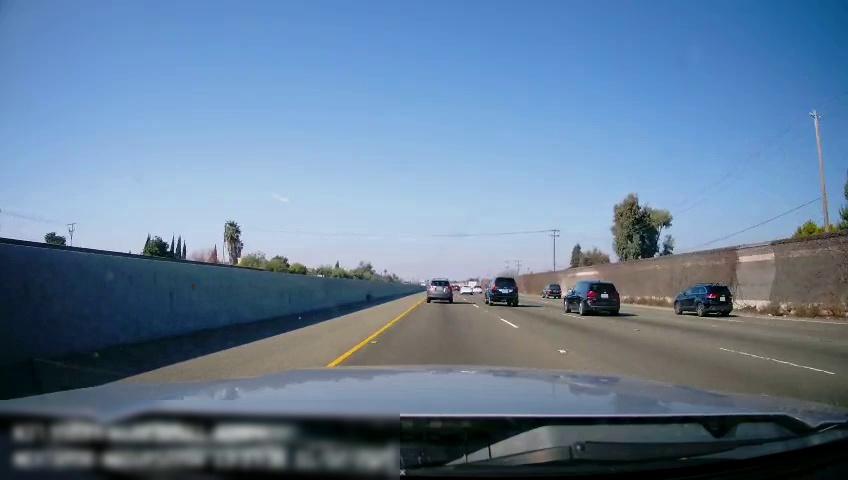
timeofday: Day
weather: Sunny
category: Drivable Space
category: Vehicles | SUV
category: Vehicles | SUV
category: Vehicles | SUV
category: Vehicles | SUV
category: Vehicles | Car
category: Vehicles | Car
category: Vehicles | SUV
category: Lanes | Current Lane
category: Lanes | Alternate Lane
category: Lanes | Alternate Lane
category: Lanes | Alternate Lane
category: Lanes | Alternate Lane
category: Lanes | Current Lane